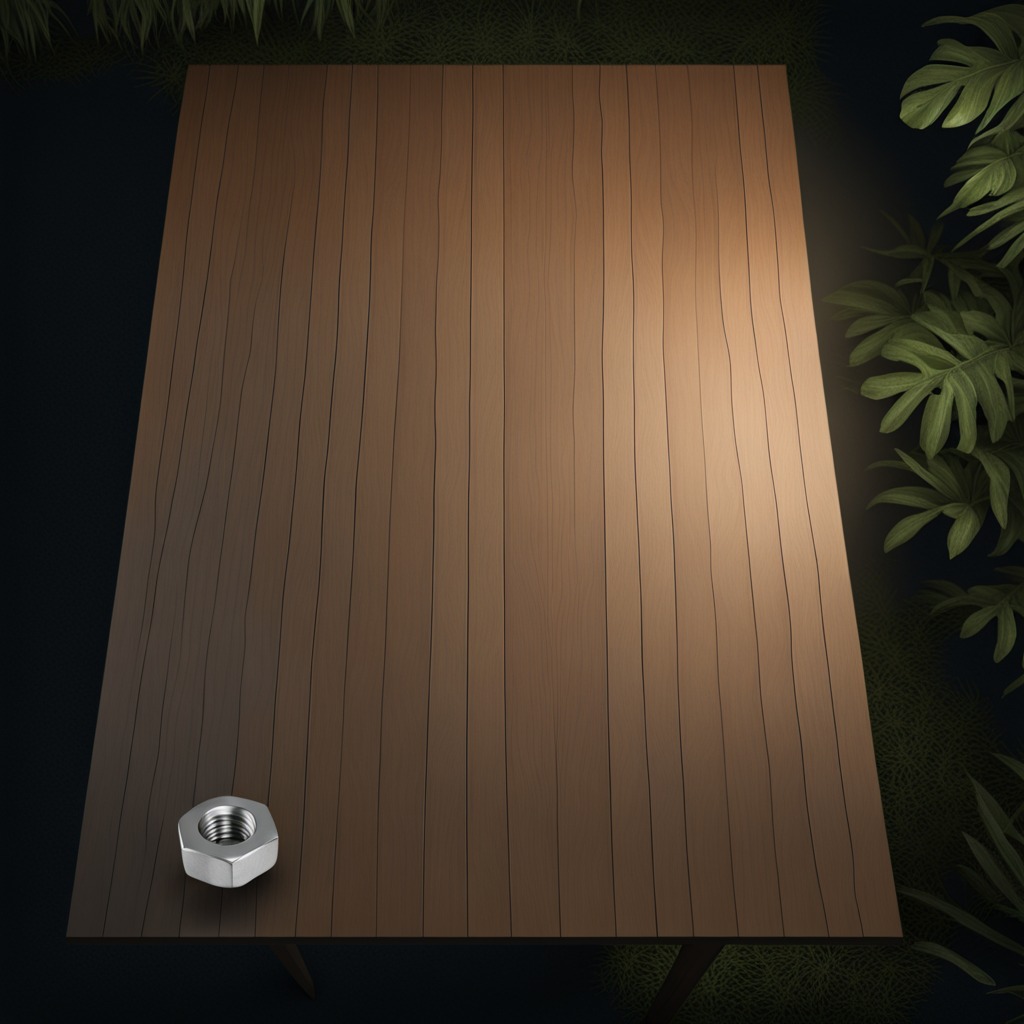
A metal nut is lying on a wooden table inside a jungle field workshop tent at night dim ambient light soft shadows worn but